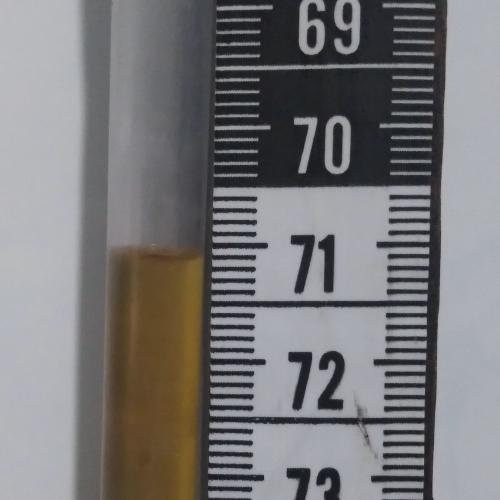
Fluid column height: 71.1 cm